Question: For some reasons I can't update or remove my version of Expo-cli.
I'm stuck on the 3.11.7 version. When I launch the update, it ends correctly but without being taken into account.
I've tested all the methods I've found but I haven't been able to uninstall it yet.
When I launch my project, it continues to launch normally with the v.3.11.7.
here are the commands line i already try :
'''
yarn global remove expo-cli
npm -g uninstall expo-cli --save
sudo apt-get --purge remove expo-cli
yarn uninstall expo-cli
'''
the expo --version commands is not working anymore ...
I need help please.
screenShot of the update request:

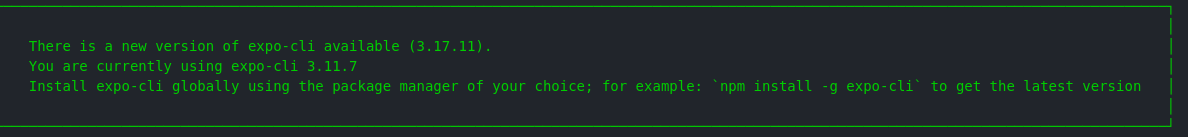
Answer: Please confirm OS. Mine is Windows 10.
Look in appdata for yarn or npm install directories. You can find the globally installed package files and delete expo.
Essentially an npm or yarn version other than the one you're using has installed the expo-cli and now your current version can't find it.
I solved this by deleting the expo files in that dir